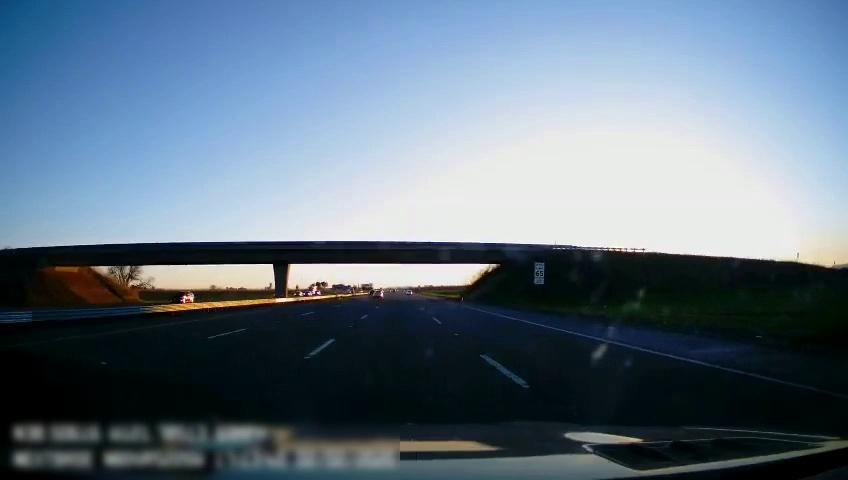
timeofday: Day
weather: Sunny
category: Drivable Space
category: Vehicles | Car
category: Vehicles | Car
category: Vehicles | Car
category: Lanes | Alternate Lane
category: Lanes | Alternate Lane
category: Lanes | Current Lane
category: Lanes | Current Lane
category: Lanes | Alternate Lane
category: Traffic | Signs